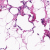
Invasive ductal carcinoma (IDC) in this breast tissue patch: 0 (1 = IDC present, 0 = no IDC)